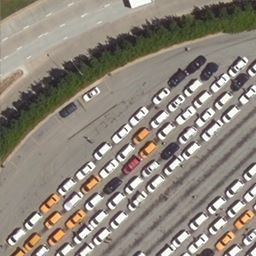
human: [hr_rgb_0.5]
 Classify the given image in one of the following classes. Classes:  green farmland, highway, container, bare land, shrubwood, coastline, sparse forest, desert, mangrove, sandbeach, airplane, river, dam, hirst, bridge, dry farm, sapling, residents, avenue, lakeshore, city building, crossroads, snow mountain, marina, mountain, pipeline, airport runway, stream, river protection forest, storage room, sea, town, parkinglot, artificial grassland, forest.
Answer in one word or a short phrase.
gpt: parkinglot